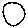
Label: circle